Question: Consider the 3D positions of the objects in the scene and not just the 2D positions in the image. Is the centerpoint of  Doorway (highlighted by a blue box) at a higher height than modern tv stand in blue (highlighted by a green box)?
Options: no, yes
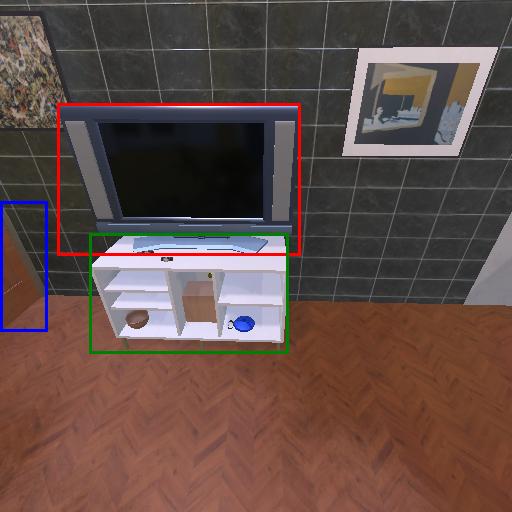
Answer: no